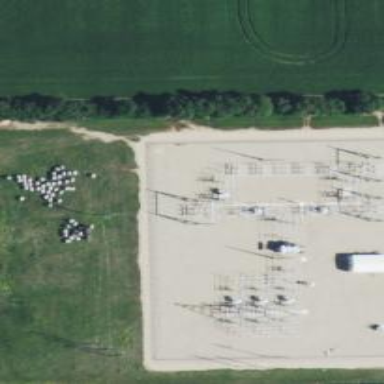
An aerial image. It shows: Switch used for power control.